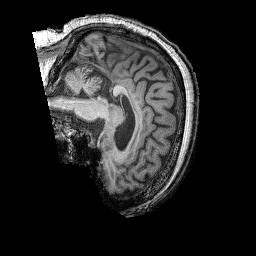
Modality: T1w
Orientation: sagittal
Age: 54
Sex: male
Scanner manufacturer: siemens
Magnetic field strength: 3 T
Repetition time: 2.25 s
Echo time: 0.00411 s